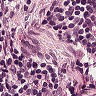
Metastatic tissue present: no